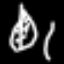
Label: leaf